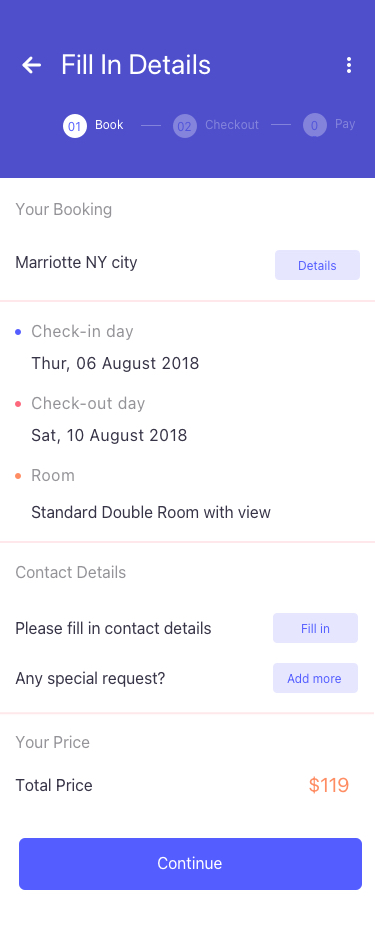
Text in this UI design:
Fill In Details
01
Book
02
Checkout
03
Pay
Your Booking
Marriotte NY city
Details
Your Price
$119
Total Price
Contact Details
Please fill in contact details
Fill in
Any special request?
Add more
Check-in day
Check-out day
Room
Thur, 06 August 2018
Sat, 10 August 2018
Standard Double Room with view
Continue